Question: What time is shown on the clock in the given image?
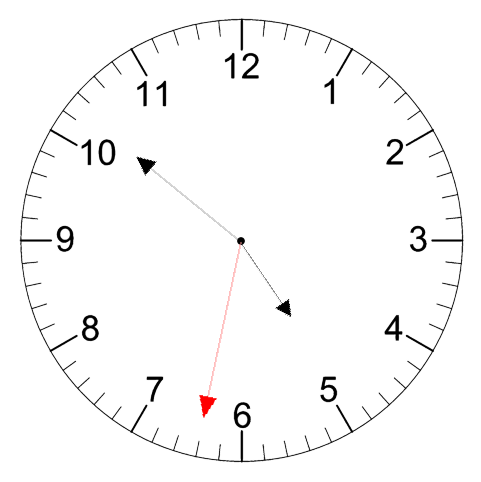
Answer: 04:51:32